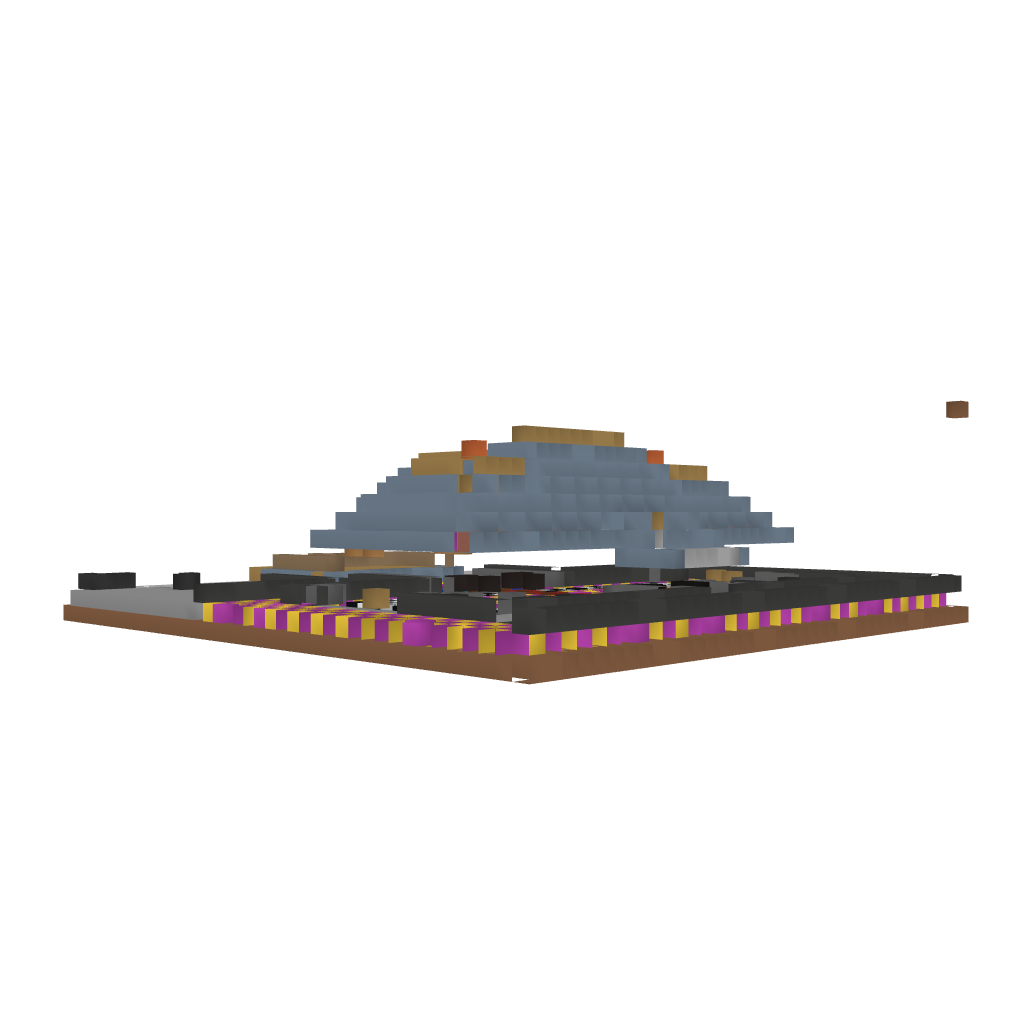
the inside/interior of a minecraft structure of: GaymerMansion